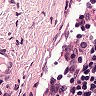
Metastatic tissue present: no